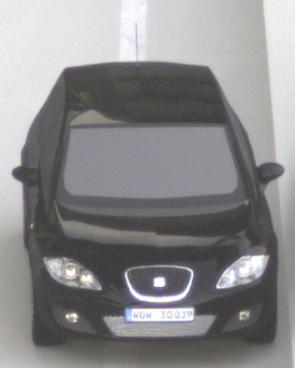
Make: SEAT
Model: Leon 1.4
Detailed model: Leon (1P)
Model produced from: 2009/04
Model produced until: 2010/08
Doors: 5
Color: black
Road condition: dry road
Daytime: sunrise or sunset
Contrast: medium contrast